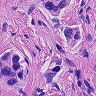
Metastatic tissue present: no